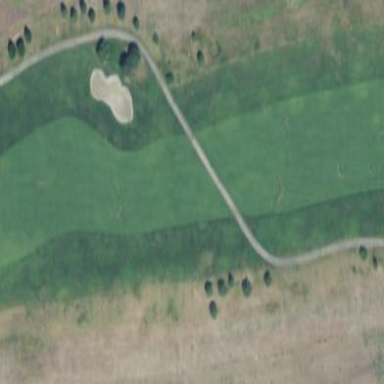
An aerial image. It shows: Grassy area designated as golf fairway.